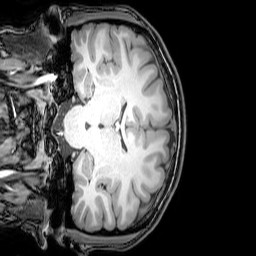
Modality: T1w
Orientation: coronal
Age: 21
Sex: female
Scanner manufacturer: philips
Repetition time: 0.008126 s
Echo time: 0.00372 s